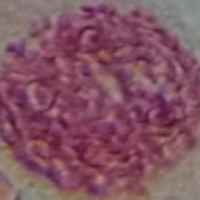
Label: prophase